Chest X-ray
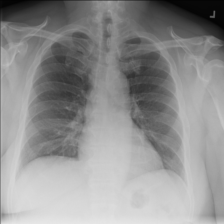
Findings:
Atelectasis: negative
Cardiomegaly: negative
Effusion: negative
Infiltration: negative
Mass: negative
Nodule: negative
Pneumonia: negative
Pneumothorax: negative
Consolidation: negative
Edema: negative
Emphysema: negative
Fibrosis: negative
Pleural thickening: negative
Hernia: negative